Field crop: maize
Growth stage: 2
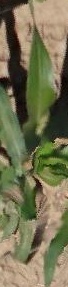
Species: maize